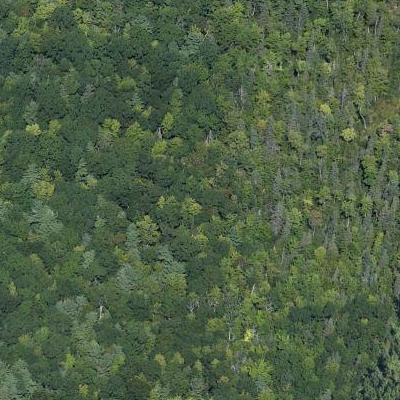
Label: Forest